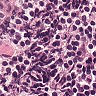
Metastatic tissue present: no